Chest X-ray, PA view. Patient: 47 years old, sex F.
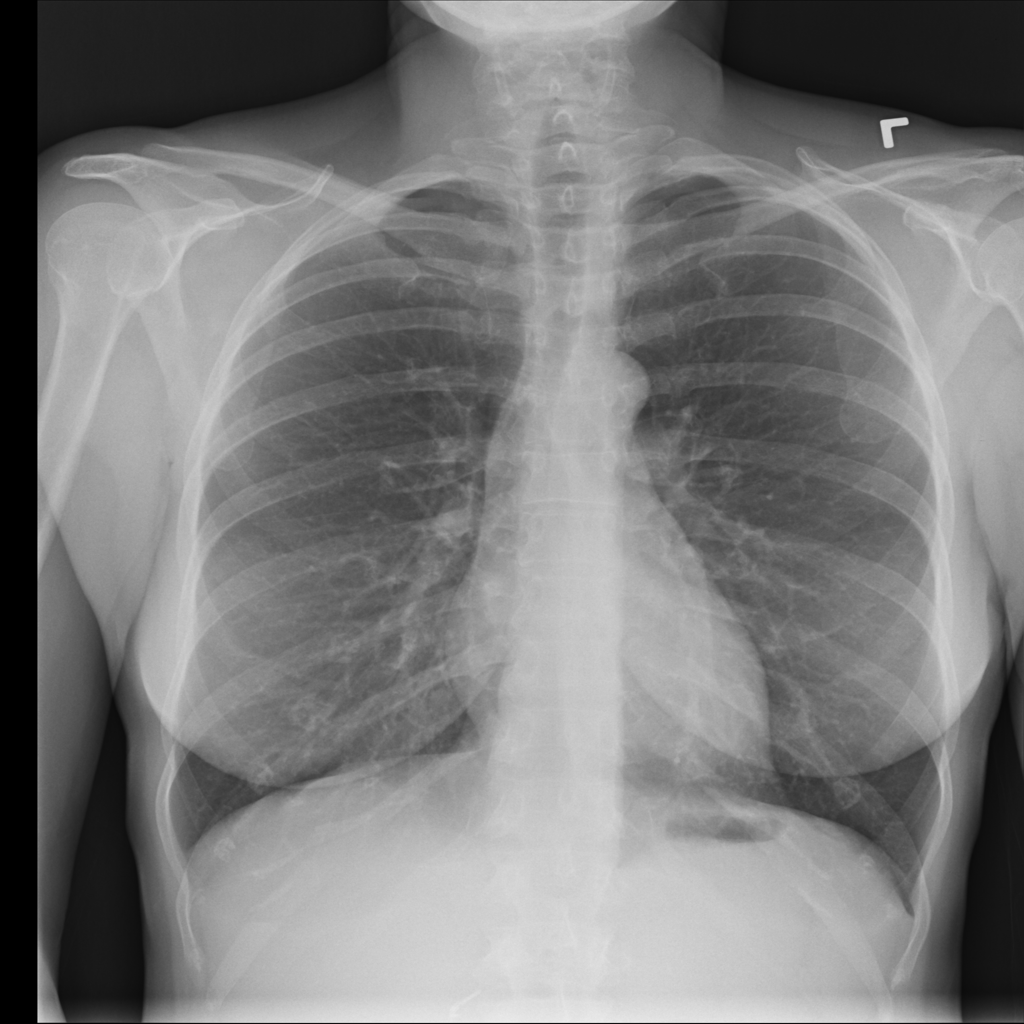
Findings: No Finding